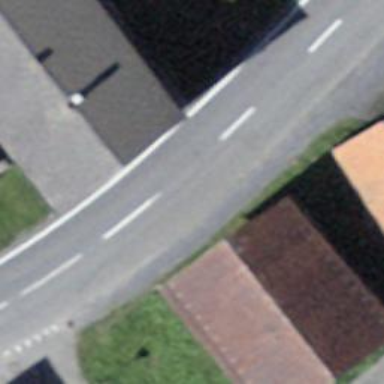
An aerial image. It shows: Primary road with asphalt surface.